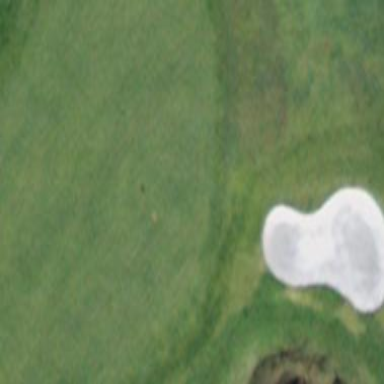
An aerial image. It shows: Green golf area with grass land use.